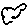
Label: cloud